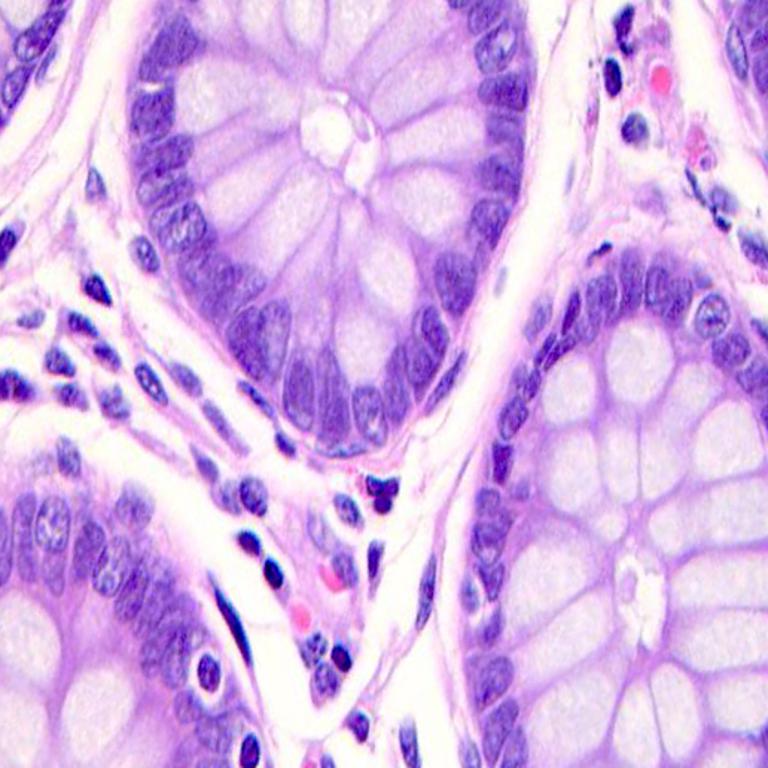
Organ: colon
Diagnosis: benign